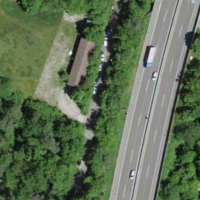
EUNIS habitat code: 57
Species observed at this site:
Cyanistes caeruleus
Turdus merula